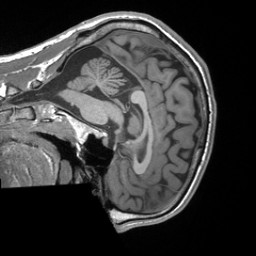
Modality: T1w
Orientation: sagittal